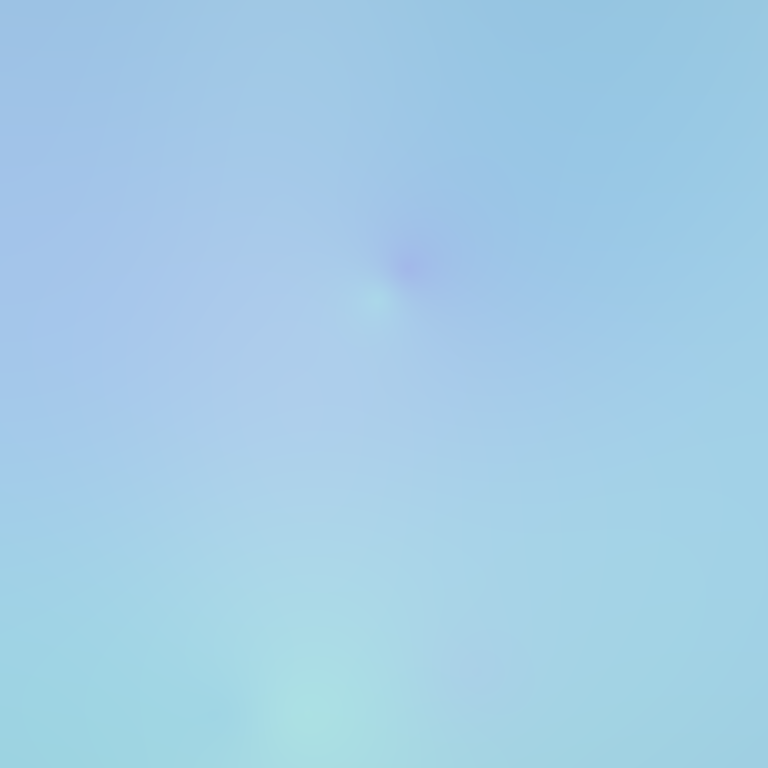
Abstract light effect, smooth gradient from soft blue to gentle cyan, serene atmosphere, diffuse glow, no room, no furniture, no objects.